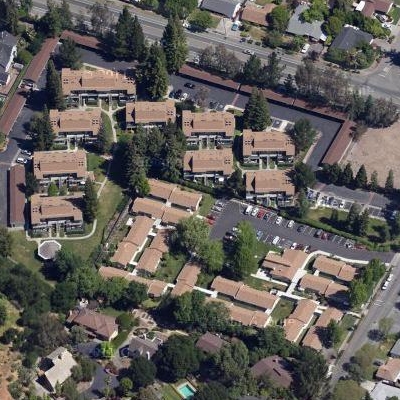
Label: Resident